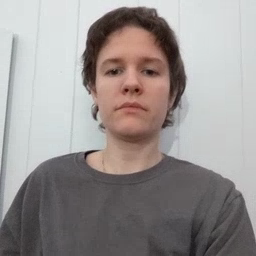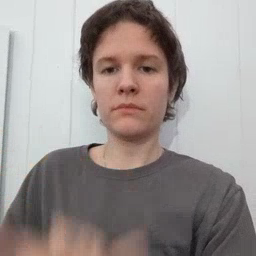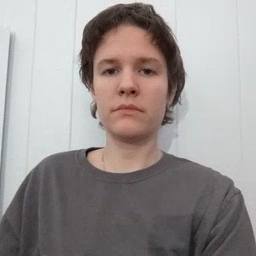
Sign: now